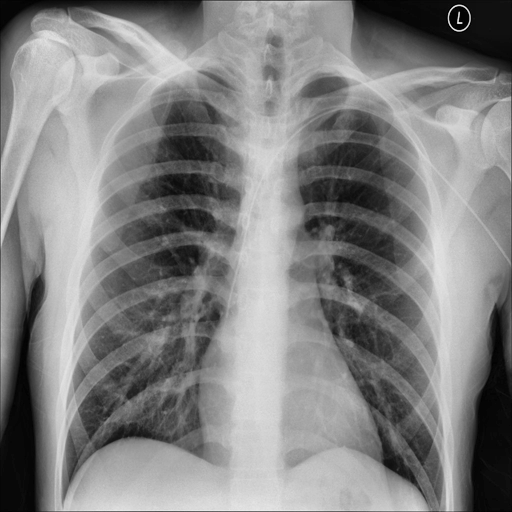
Finding: NORMAL